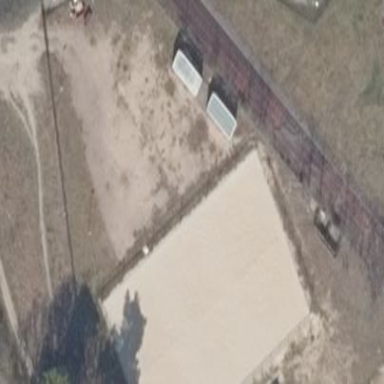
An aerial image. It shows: Volleyball pitch with sand surface for leisure land.